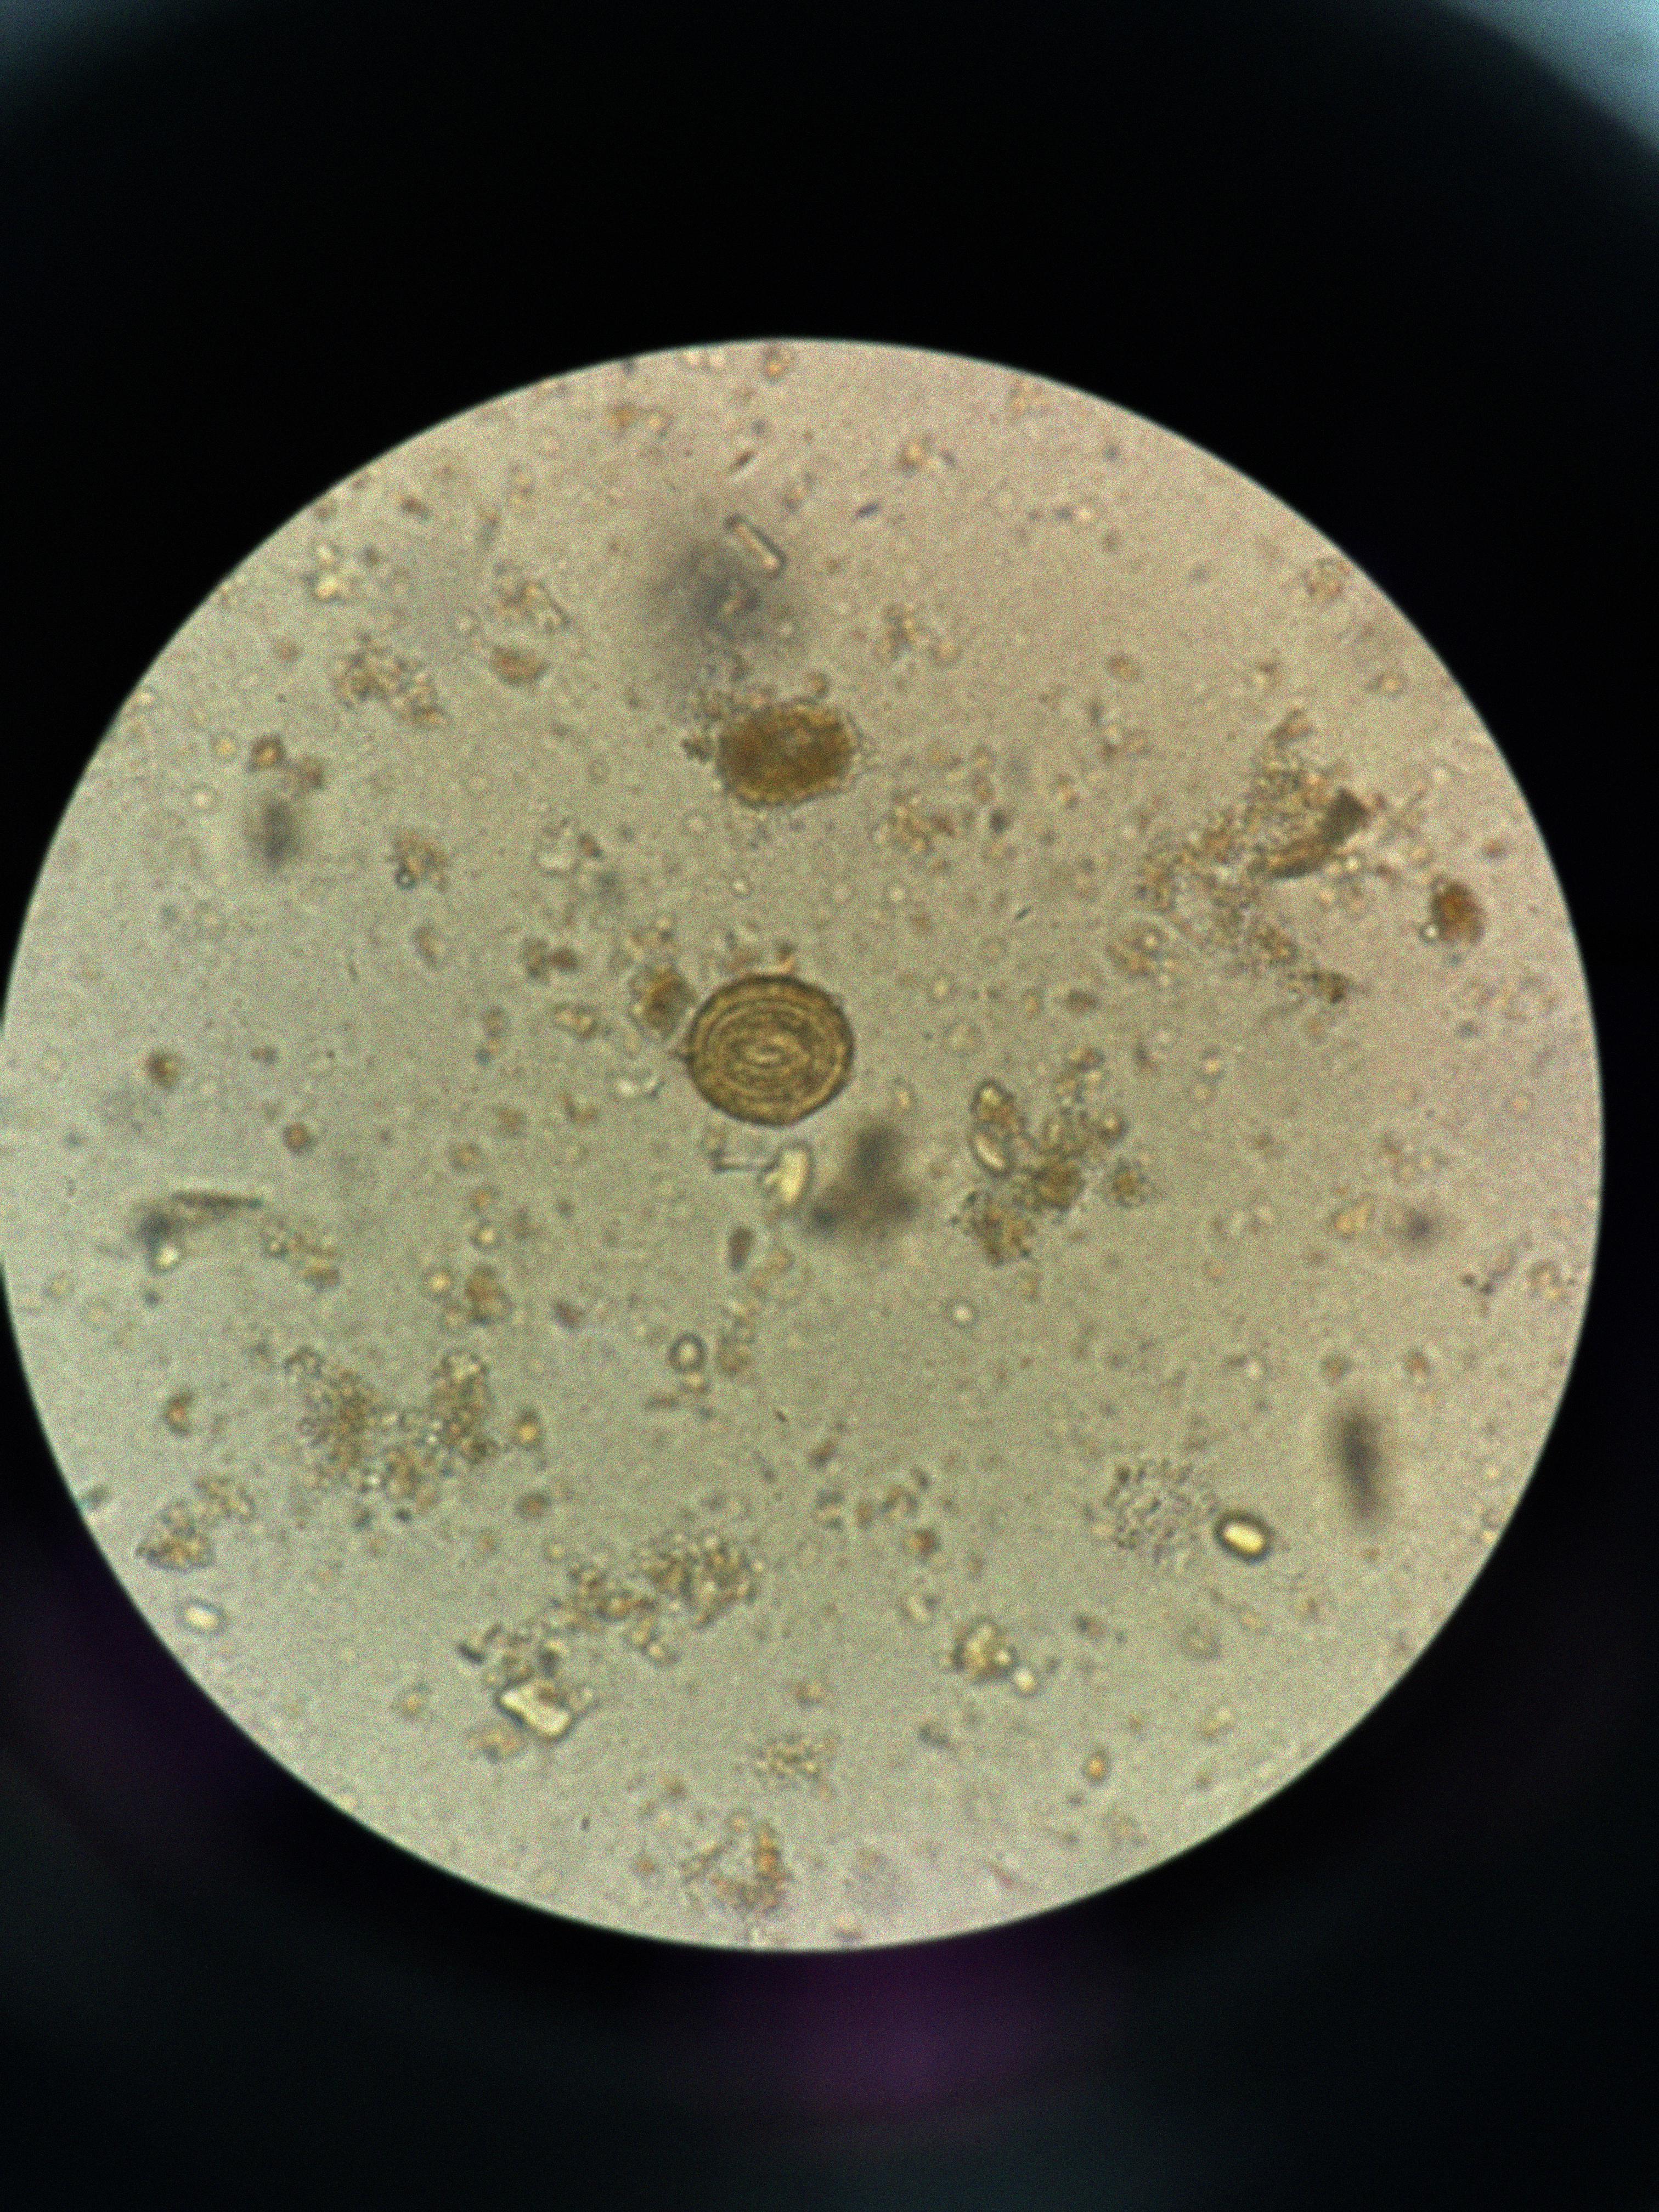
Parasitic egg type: Ascaris lumbricoides